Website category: movie
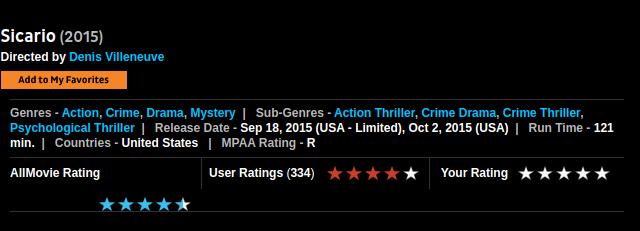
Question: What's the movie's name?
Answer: Sicario

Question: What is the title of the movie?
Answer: Sicario

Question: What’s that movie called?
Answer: Sicario

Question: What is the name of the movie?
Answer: Sicario

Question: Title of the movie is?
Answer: Sicario

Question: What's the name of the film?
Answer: Sicario

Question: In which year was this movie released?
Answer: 2015

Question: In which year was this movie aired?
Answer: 2015

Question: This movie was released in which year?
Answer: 2015

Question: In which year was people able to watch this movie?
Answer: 2015

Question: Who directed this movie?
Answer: Denis Villeneuve

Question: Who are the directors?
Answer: Denis Villeneuve

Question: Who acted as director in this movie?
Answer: Denis Villeneuve

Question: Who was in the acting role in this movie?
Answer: Denis Villeneuve

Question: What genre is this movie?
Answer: Action , Crime , Drama , Mystery

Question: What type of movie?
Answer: Action , Crime , Drama , Mystery

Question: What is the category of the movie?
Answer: Action , Crime , Drama , Mystery

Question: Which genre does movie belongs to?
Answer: Action , Crime , Drama , Mystery

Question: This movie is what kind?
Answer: Action , Crime , Drama , Mystery

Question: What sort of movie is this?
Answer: Action , Crime , Drama , Mystery

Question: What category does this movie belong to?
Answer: Action , Crime , Drama , Mystery

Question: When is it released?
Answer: Sep 18, 2015 (USA - Limited), Oct 2, 2015 (USA)

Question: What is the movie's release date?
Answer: Sep 18, 2015 (USA - Limited), Oct 2, 2015 (USA)

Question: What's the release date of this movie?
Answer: Sep 18, 2015 (USA - Limited), Oct 2, 2015 (USA)

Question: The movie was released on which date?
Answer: Sep 18, 2015 (USA - Limited), Oct 2, 2015 (USA)

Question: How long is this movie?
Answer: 121 min.

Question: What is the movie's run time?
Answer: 121 min.

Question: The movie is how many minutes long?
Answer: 121 min.

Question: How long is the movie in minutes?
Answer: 121 min.

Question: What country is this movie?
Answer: United States

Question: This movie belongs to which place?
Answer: United States

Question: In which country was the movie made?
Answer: United States

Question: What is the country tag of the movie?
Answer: United States

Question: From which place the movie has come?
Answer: United States